В теплоизолированном сосуде находится смесь воды и льда при темпеpaтype $t_{1}=0^{\circ} \mathrm{C}$. Через стенку в сосуд вводится торец медного стержня, боковые стенки которого покрыты теплоизолирующим слоем. Другой торец стержня погружен в воду, кипящую при атмосферном давлении. Через время $\tau_{м}=15~мин$ весь лед в сосуде растаял. Если бы вместо медного стержня в этом эксперименте был использован стальной стержень того же сечения, но другой длины, то весь лед растаял бы через время $\tau_{с}=48~мин$. Стержни соединяют последовательно (см. рисунок).
Какой будет температура $t$ в месте соприкосновения медного и стального стержней? Рассмотрите два случая: Рассмотрите два случая: Рассмотрите два случая: 1) кипящая вода соприкасается с торцом медного стержня; Рассмотрите два случая: 1) кипящая вода соприкасается с торцом медного стержня; 2) кипящая вода соприкасается с торцом стального стержня.
Через какое время $\tau$ растает весь лед при последовательном соединении стержней? Будет ли это время одинаково в случаях $1$ и $2$?
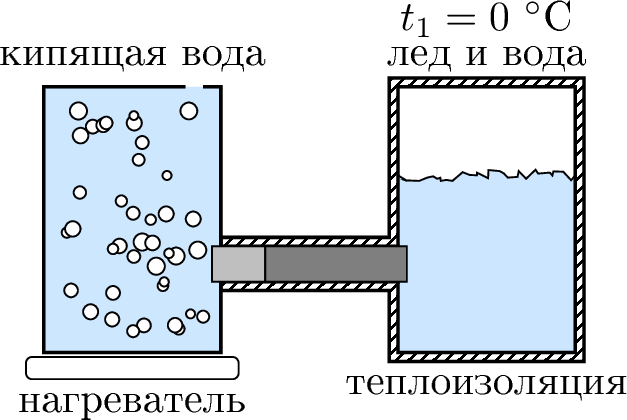
Какой будет температура $t$ в месте соприкосновения медного и стального стержней?  Рассмотрите два случая:  1) кипящая вода соприкасается с торцом медного стержня;  2) кипящая вода соприкасается с торцом стального стержня.
Решение: Тепловой поток, т.е. количество теплоты, передаваемой в единицу времени по стержню с заданными значениями длины и поперечного сечения, зависит от материала стержня и разности температур на его концах. Когда медный и стальной стержни использовались поодиночке, по ним от кипящей воды поступало одинаковое количество теплоты $Q$, необходимое для плавления всей массы льда: $$ Q=K_{м}\left(t_{2}-t_{1}\right) \tau_{м}=K_{с}\left(t_{2}-t_{1}\right) \tau_{с}, $$ где $K_{м}$ и $K_{с}$ — коэффициенты пропорциональности для меди и стали соответственно, $t_{2}=100^{\circ} \mathrm{C}$ — температура кипящей воды. Отсюда $$ \frac{K_{м}}{K_{с}}=\frac{\tau_{с}}{\tau_{м}}=\beta=3.2. $$ При последовательном соединении стержней по ним протекают одинаковые тепловые потоки. Для случая $1$, когда в кипящую воду погружен торец медного стержня, имеем $$ K_{м}\left(t_{2}-t\right)=K_{с}\left(t-t_{1}\right), $$ где $t$ — температура в месте соприкосновения стержней. Отсюда следует $$ t=\frac{\beta t_{2}+t_{1}}{1+\beta}=76^{\circ} \mathrm{C}. $$ Аналогично для случая $2$, когда в кипящую воду погружен торец стального стержня, получим $$ t=\frac{t_{2}+\beta t_{1}}{\beta+1}=23.8^{\circ} \mathrm{C}. $$
Ответ: Для случая $1$: $$ t=\frac{\beta t_{2}+t_{1}}{1+\beta}=76^{\circ} \mathrm{C}. $$ Для случая $2$: $$ t=\frac{t_{2}+\beta t_{1}}{\beta+1}=23.8^{\circ} \mathrm{C}. $$

Через какое время $\tau$ растает весь лед при последовательном соединении стержней? Будет ли это время одинаково в случаях $1$ и $2$?
Решение: Время $\tau$, необходимое для плавления всей массы льда при последовательном соединении стержней, находим из соотношения $$ Q=K_{м}\left(t_{2}-t_{1}\right) \tau_{м}=K_{м}\left(t_{2}-t\right) \tau, \quad (1) $$ откуда $$ \tau=\tau_{м} \frac{t_{2}-t_{1}}{t_{2}-t}=\tau_{с}+\tau_{м}=63~мин. $$ Соотношение $(1)$ записано для случая $1$. Для определения $\tau$ можно использовать и другие аналогичные соотношения. Время $\tau$ в случаях $1$ и $2$ одинаково.
Ответ: $$ \tau=\tau_{с}+\tau_{м}=63~мин. $$ Время $\tau$ в случаях $1$ и $2$ одинаково.
Темы:
T, Теплопроводность, Всероссийские, Фазовый переход, Теплота, Температура